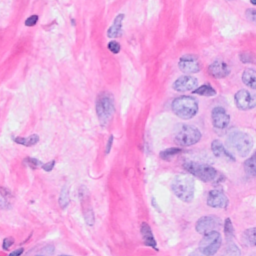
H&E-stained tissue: Breast